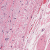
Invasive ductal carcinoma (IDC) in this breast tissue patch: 1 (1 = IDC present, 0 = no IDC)